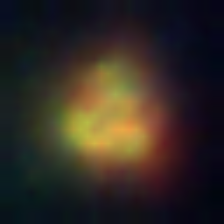
Taxon: NanoPlankton
Group: Other